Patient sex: M
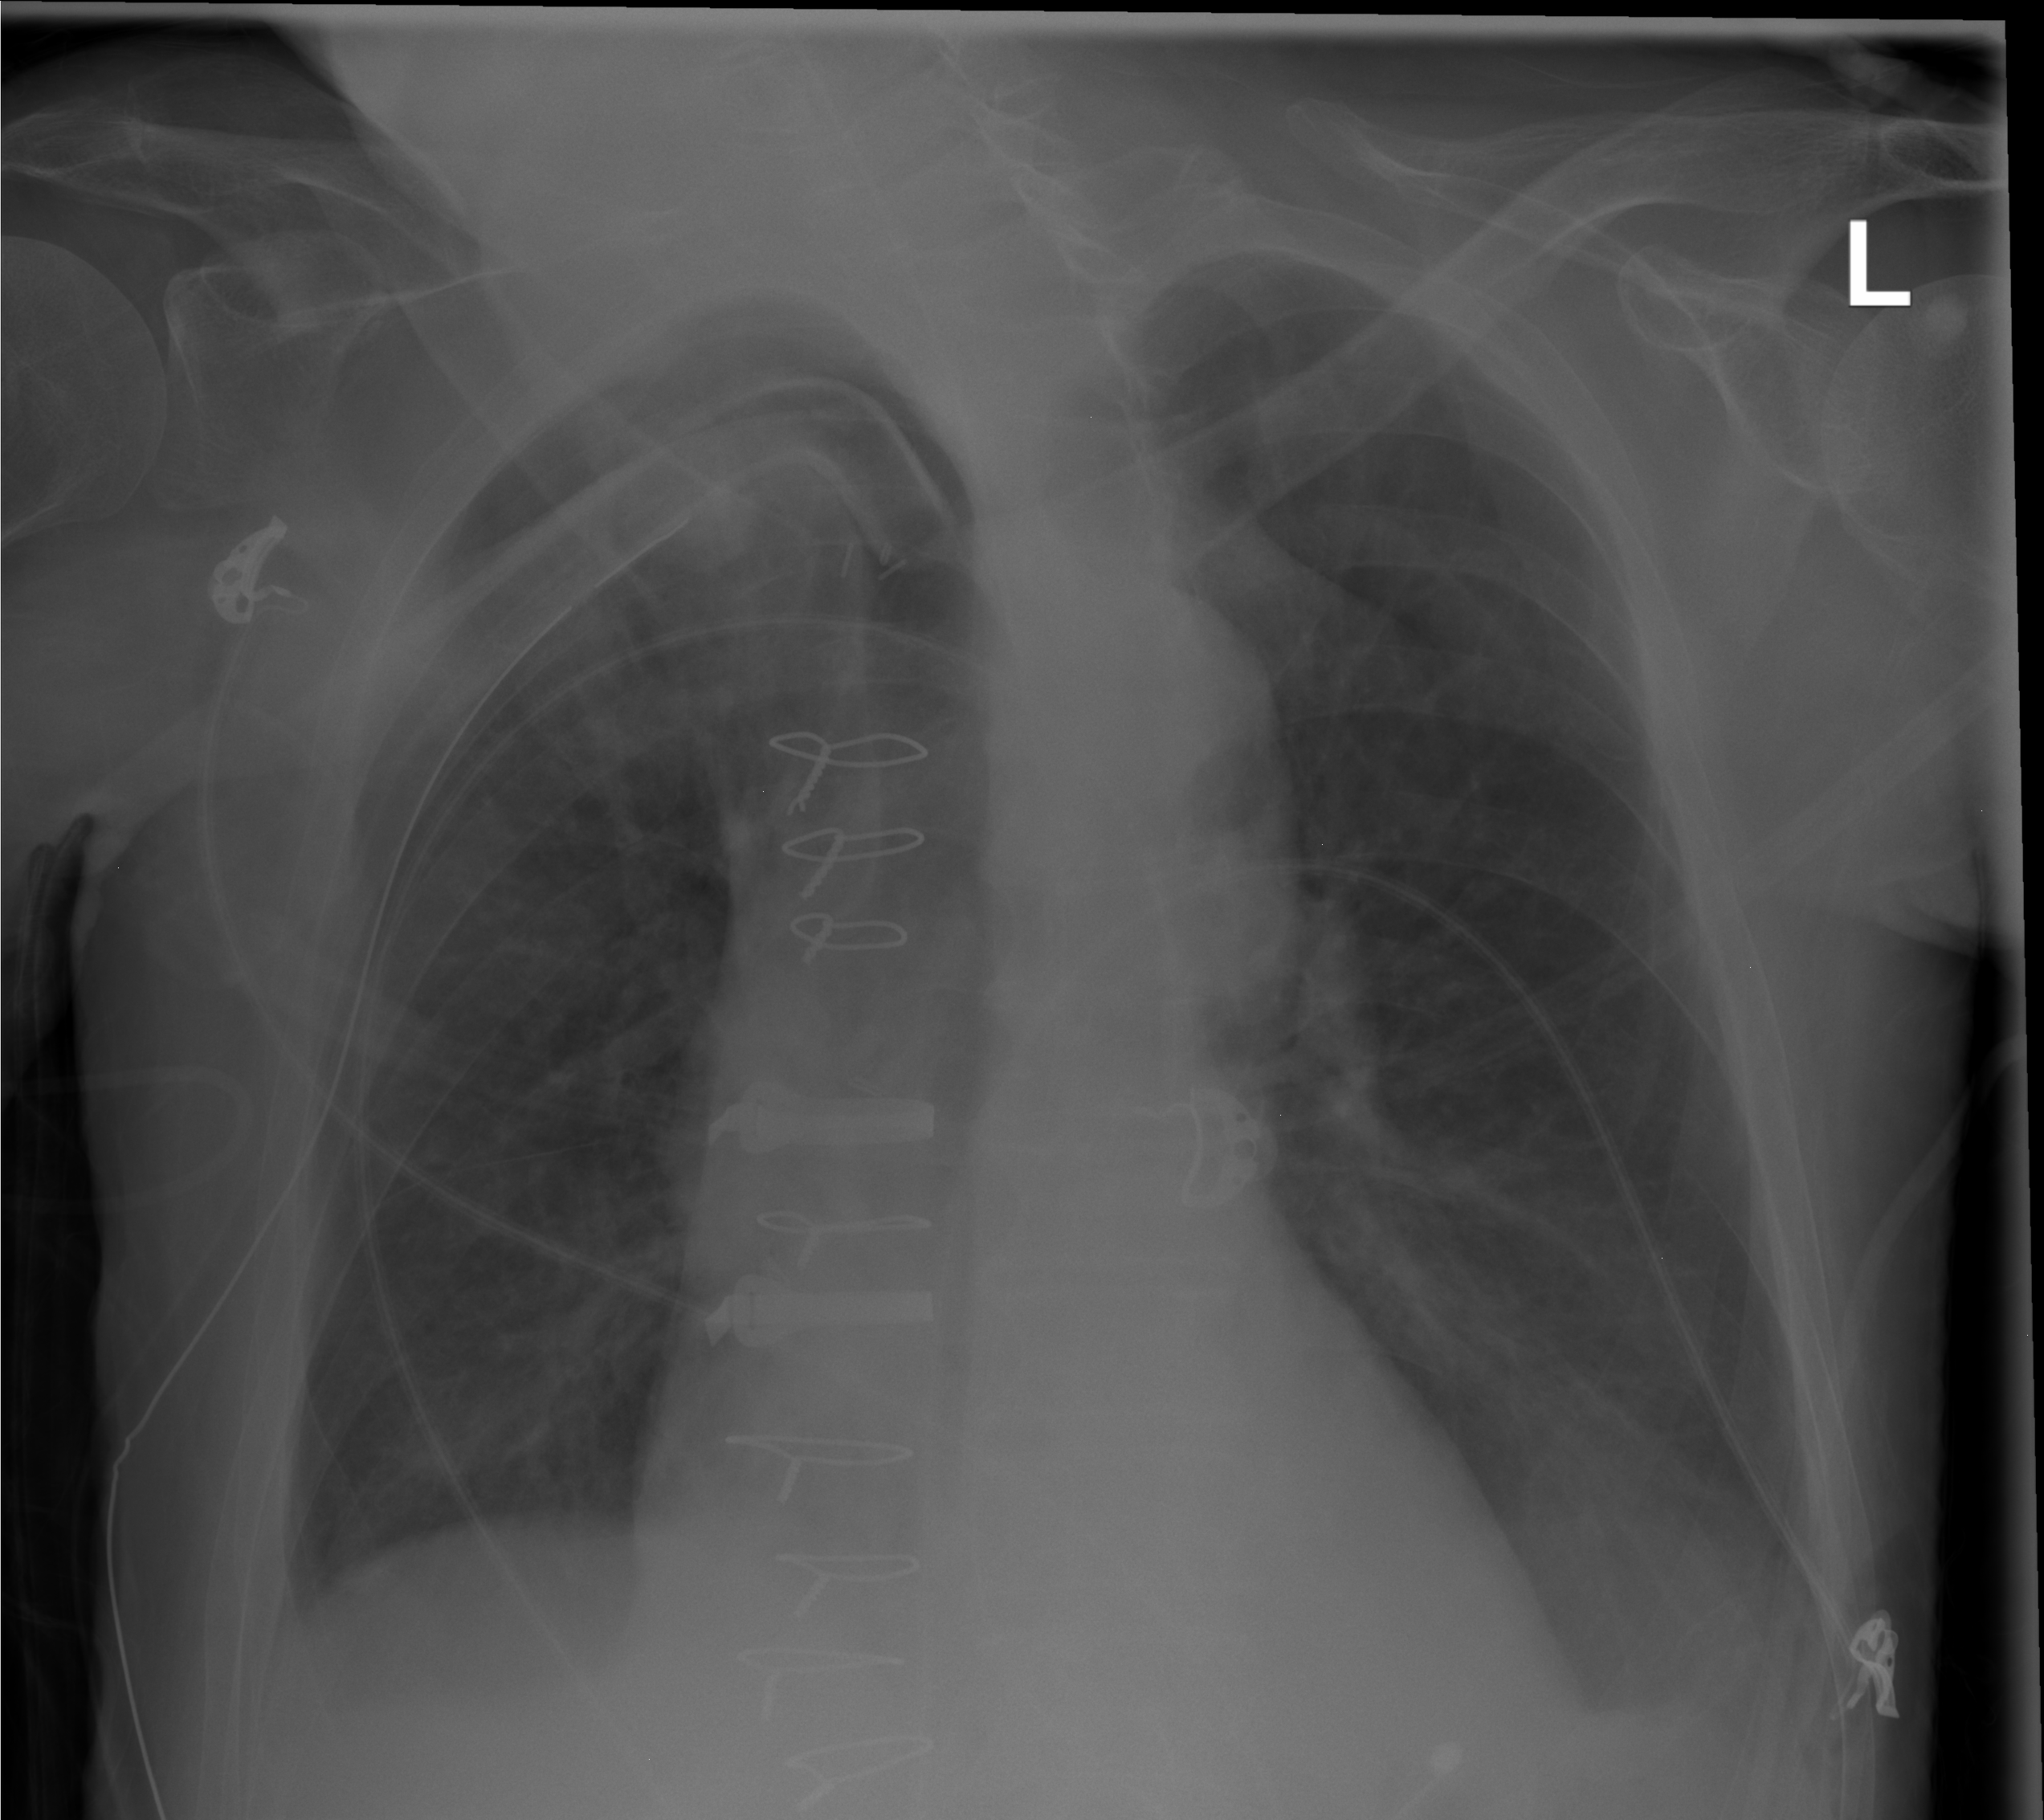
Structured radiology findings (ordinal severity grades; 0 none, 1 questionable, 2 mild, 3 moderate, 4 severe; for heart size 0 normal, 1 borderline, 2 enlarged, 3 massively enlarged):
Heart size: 0
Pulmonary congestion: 0
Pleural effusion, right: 0
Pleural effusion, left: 0
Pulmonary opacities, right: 2
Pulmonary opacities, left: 0
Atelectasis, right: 0
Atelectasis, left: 0